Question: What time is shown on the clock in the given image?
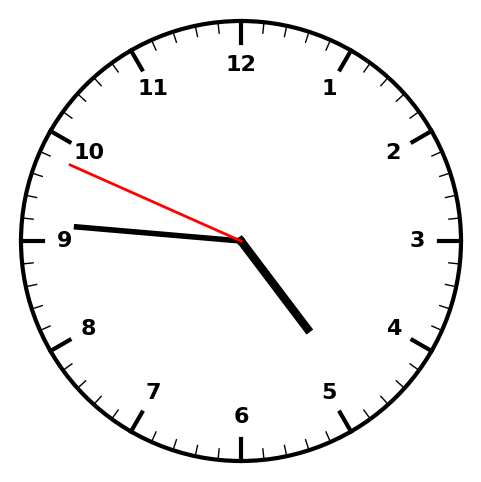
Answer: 04:45:49